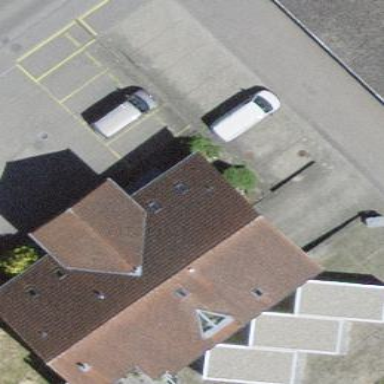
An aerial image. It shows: Street-side parking area.